Field crop: maize
Growth stage: 2
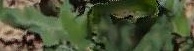
Species: maize